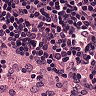
Metastatic tissue present: no